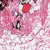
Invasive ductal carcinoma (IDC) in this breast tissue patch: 0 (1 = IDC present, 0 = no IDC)